Question: I have a HABTM relation and when i use the following code. the Multiple Select is pretty long in size. i wanna know how to reduce the size.
'''
<label for="checkbox">Cuisines:</label>
<?php echo $this->Form->input('Cuisine', array('label' => false, 'div'=> false, 'class' => 'short')); ?>
'''

I am not finding any option to reduce this size. should i do it with CSS only ?
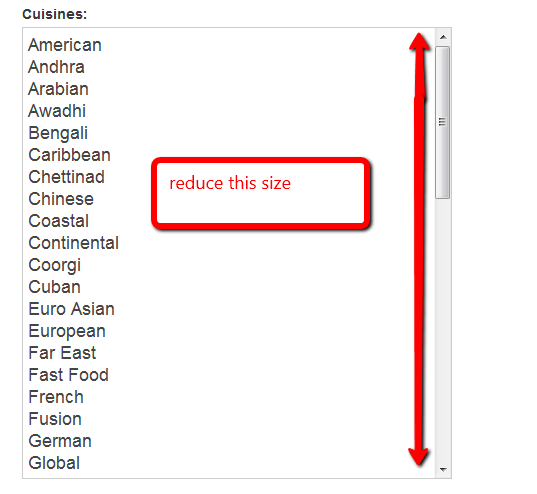
Answer: '''
select { height: 210px;}
'''
worked. Thanks a lot.